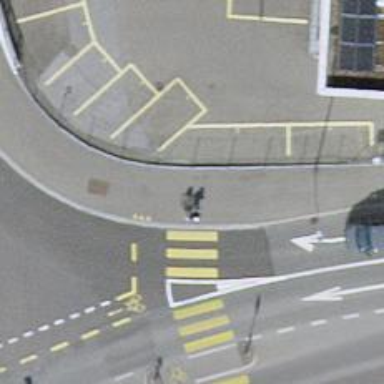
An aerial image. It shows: Kerb serving as barrier.